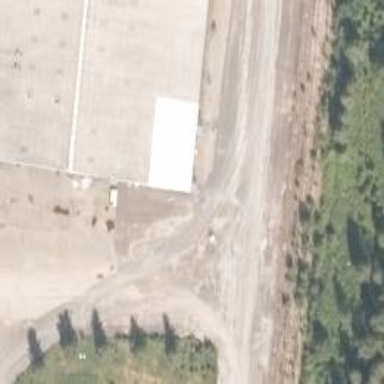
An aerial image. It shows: Rail spur service.